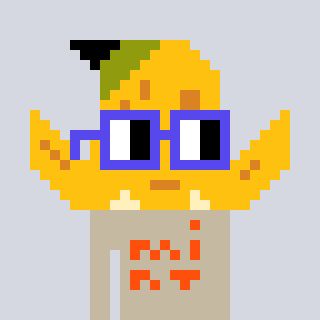
a pixel art character with square blue glasses, a banana-shaped head and a bege-colored body on a cool background